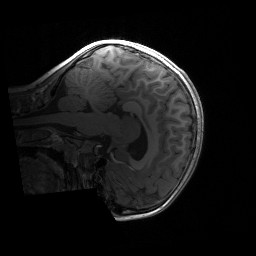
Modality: T1w
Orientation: sagittal
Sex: male
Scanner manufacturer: siemens
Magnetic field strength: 3 T
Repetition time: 1.9 s
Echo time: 0.00243 s